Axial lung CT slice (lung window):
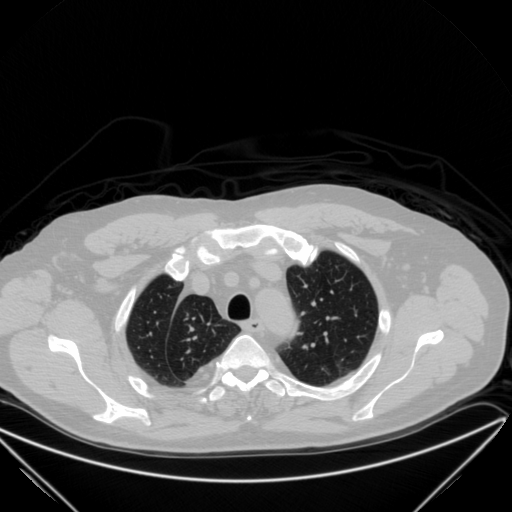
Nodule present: no